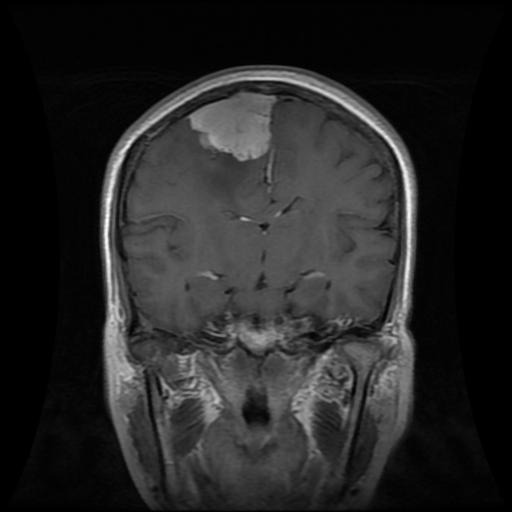
Label: meningioma